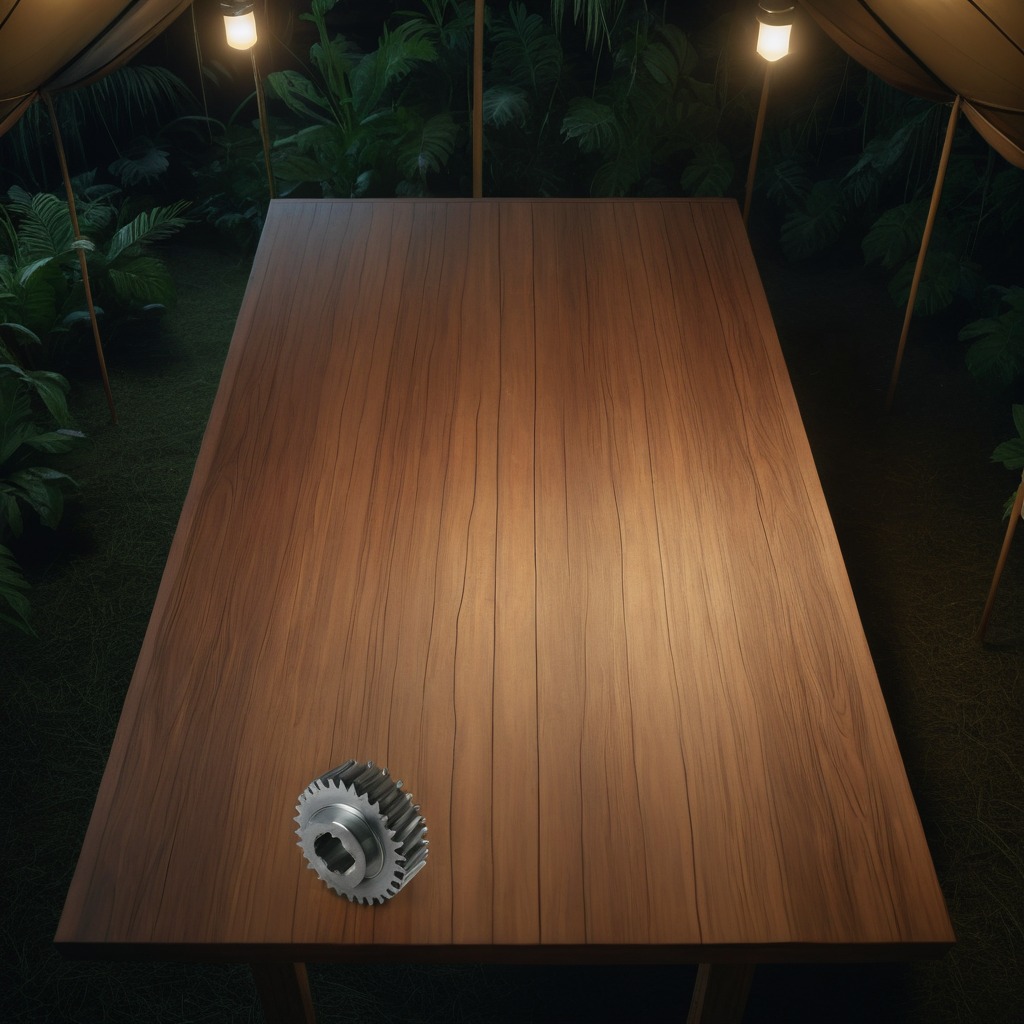
A steel gear with teeth is lying on the wooden table.